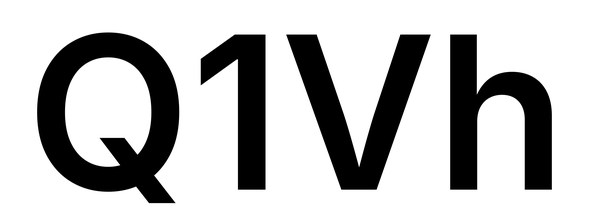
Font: Inter_SemiBold